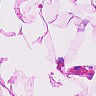
Metastatic tissue present: no